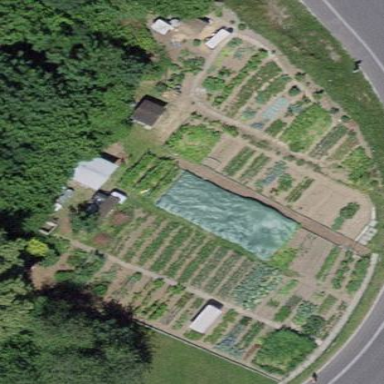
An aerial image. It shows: Area designated for allotments.